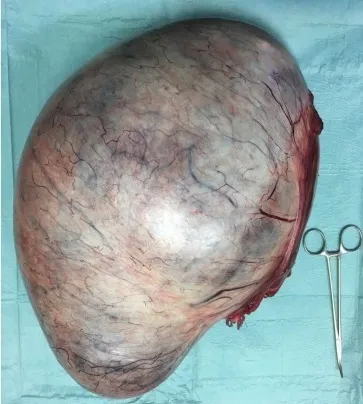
A) Photograph of the specimen of the left adnexectomy. Its serosa was bluish white, bright, smooth and highly vascularized.
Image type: medical_photograph (other_medical_photograph)